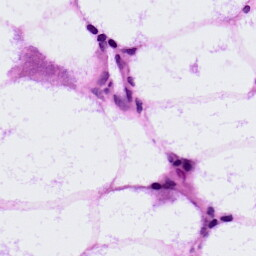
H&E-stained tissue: LymphNode